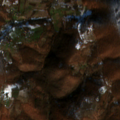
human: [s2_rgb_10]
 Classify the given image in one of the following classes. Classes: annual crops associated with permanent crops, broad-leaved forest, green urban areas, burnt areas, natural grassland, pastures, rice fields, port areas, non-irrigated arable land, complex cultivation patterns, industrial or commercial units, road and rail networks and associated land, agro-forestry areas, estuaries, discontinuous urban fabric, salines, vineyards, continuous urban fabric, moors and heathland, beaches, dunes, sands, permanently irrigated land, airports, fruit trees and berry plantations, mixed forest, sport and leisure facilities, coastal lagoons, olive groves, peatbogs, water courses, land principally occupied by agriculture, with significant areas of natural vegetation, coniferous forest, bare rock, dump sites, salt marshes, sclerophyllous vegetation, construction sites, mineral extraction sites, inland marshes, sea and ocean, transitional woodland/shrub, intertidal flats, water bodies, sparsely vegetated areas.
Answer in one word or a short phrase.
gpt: pastures, complex cultivation patterns, land principally occupied by agriculture, with significant areas of natural vegetation, broad-leaved forest, natural grassland, transitional woodland/shrub